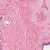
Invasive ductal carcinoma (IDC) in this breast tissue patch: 0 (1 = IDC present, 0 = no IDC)